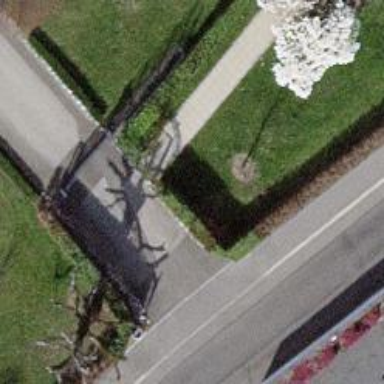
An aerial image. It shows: Paved footway.